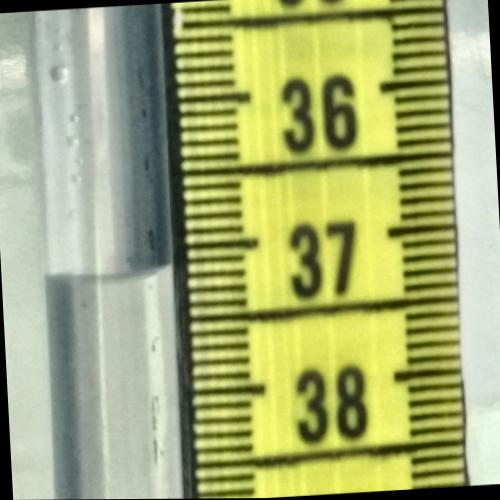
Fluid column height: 37.1 cm